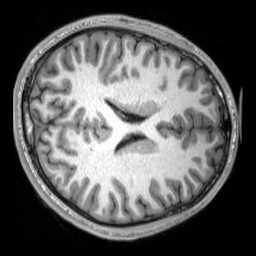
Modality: T1w
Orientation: axial
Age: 18
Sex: male
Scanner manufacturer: siemens
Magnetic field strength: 3 T
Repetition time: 2.53 s
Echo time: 0.00174 s